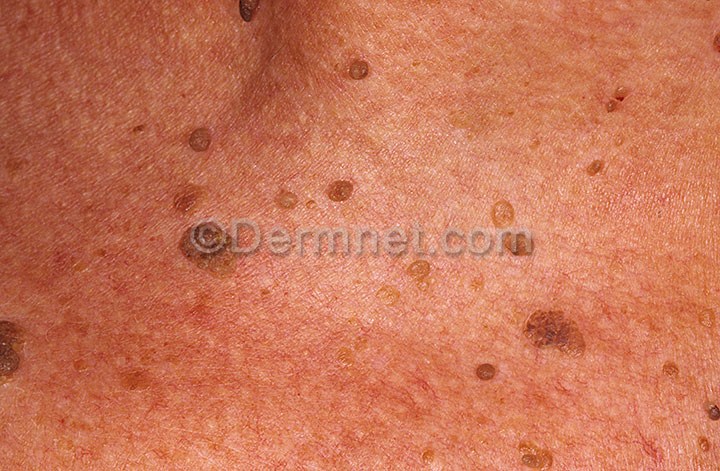
Disease: Seborrheic Keratoses and other Benign Tumors